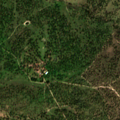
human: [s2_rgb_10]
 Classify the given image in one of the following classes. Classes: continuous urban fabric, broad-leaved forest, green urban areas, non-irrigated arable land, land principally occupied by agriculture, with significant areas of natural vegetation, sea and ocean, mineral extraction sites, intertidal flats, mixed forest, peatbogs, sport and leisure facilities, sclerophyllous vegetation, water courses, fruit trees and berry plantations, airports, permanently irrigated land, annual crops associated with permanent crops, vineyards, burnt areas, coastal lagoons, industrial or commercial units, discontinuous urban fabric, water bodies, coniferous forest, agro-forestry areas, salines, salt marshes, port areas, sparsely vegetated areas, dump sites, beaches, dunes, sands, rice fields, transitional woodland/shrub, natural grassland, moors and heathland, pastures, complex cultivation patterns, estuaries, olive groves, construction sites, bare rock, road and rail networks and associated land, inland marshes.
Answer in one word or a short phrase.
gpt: agro-forestry areas